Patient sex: F
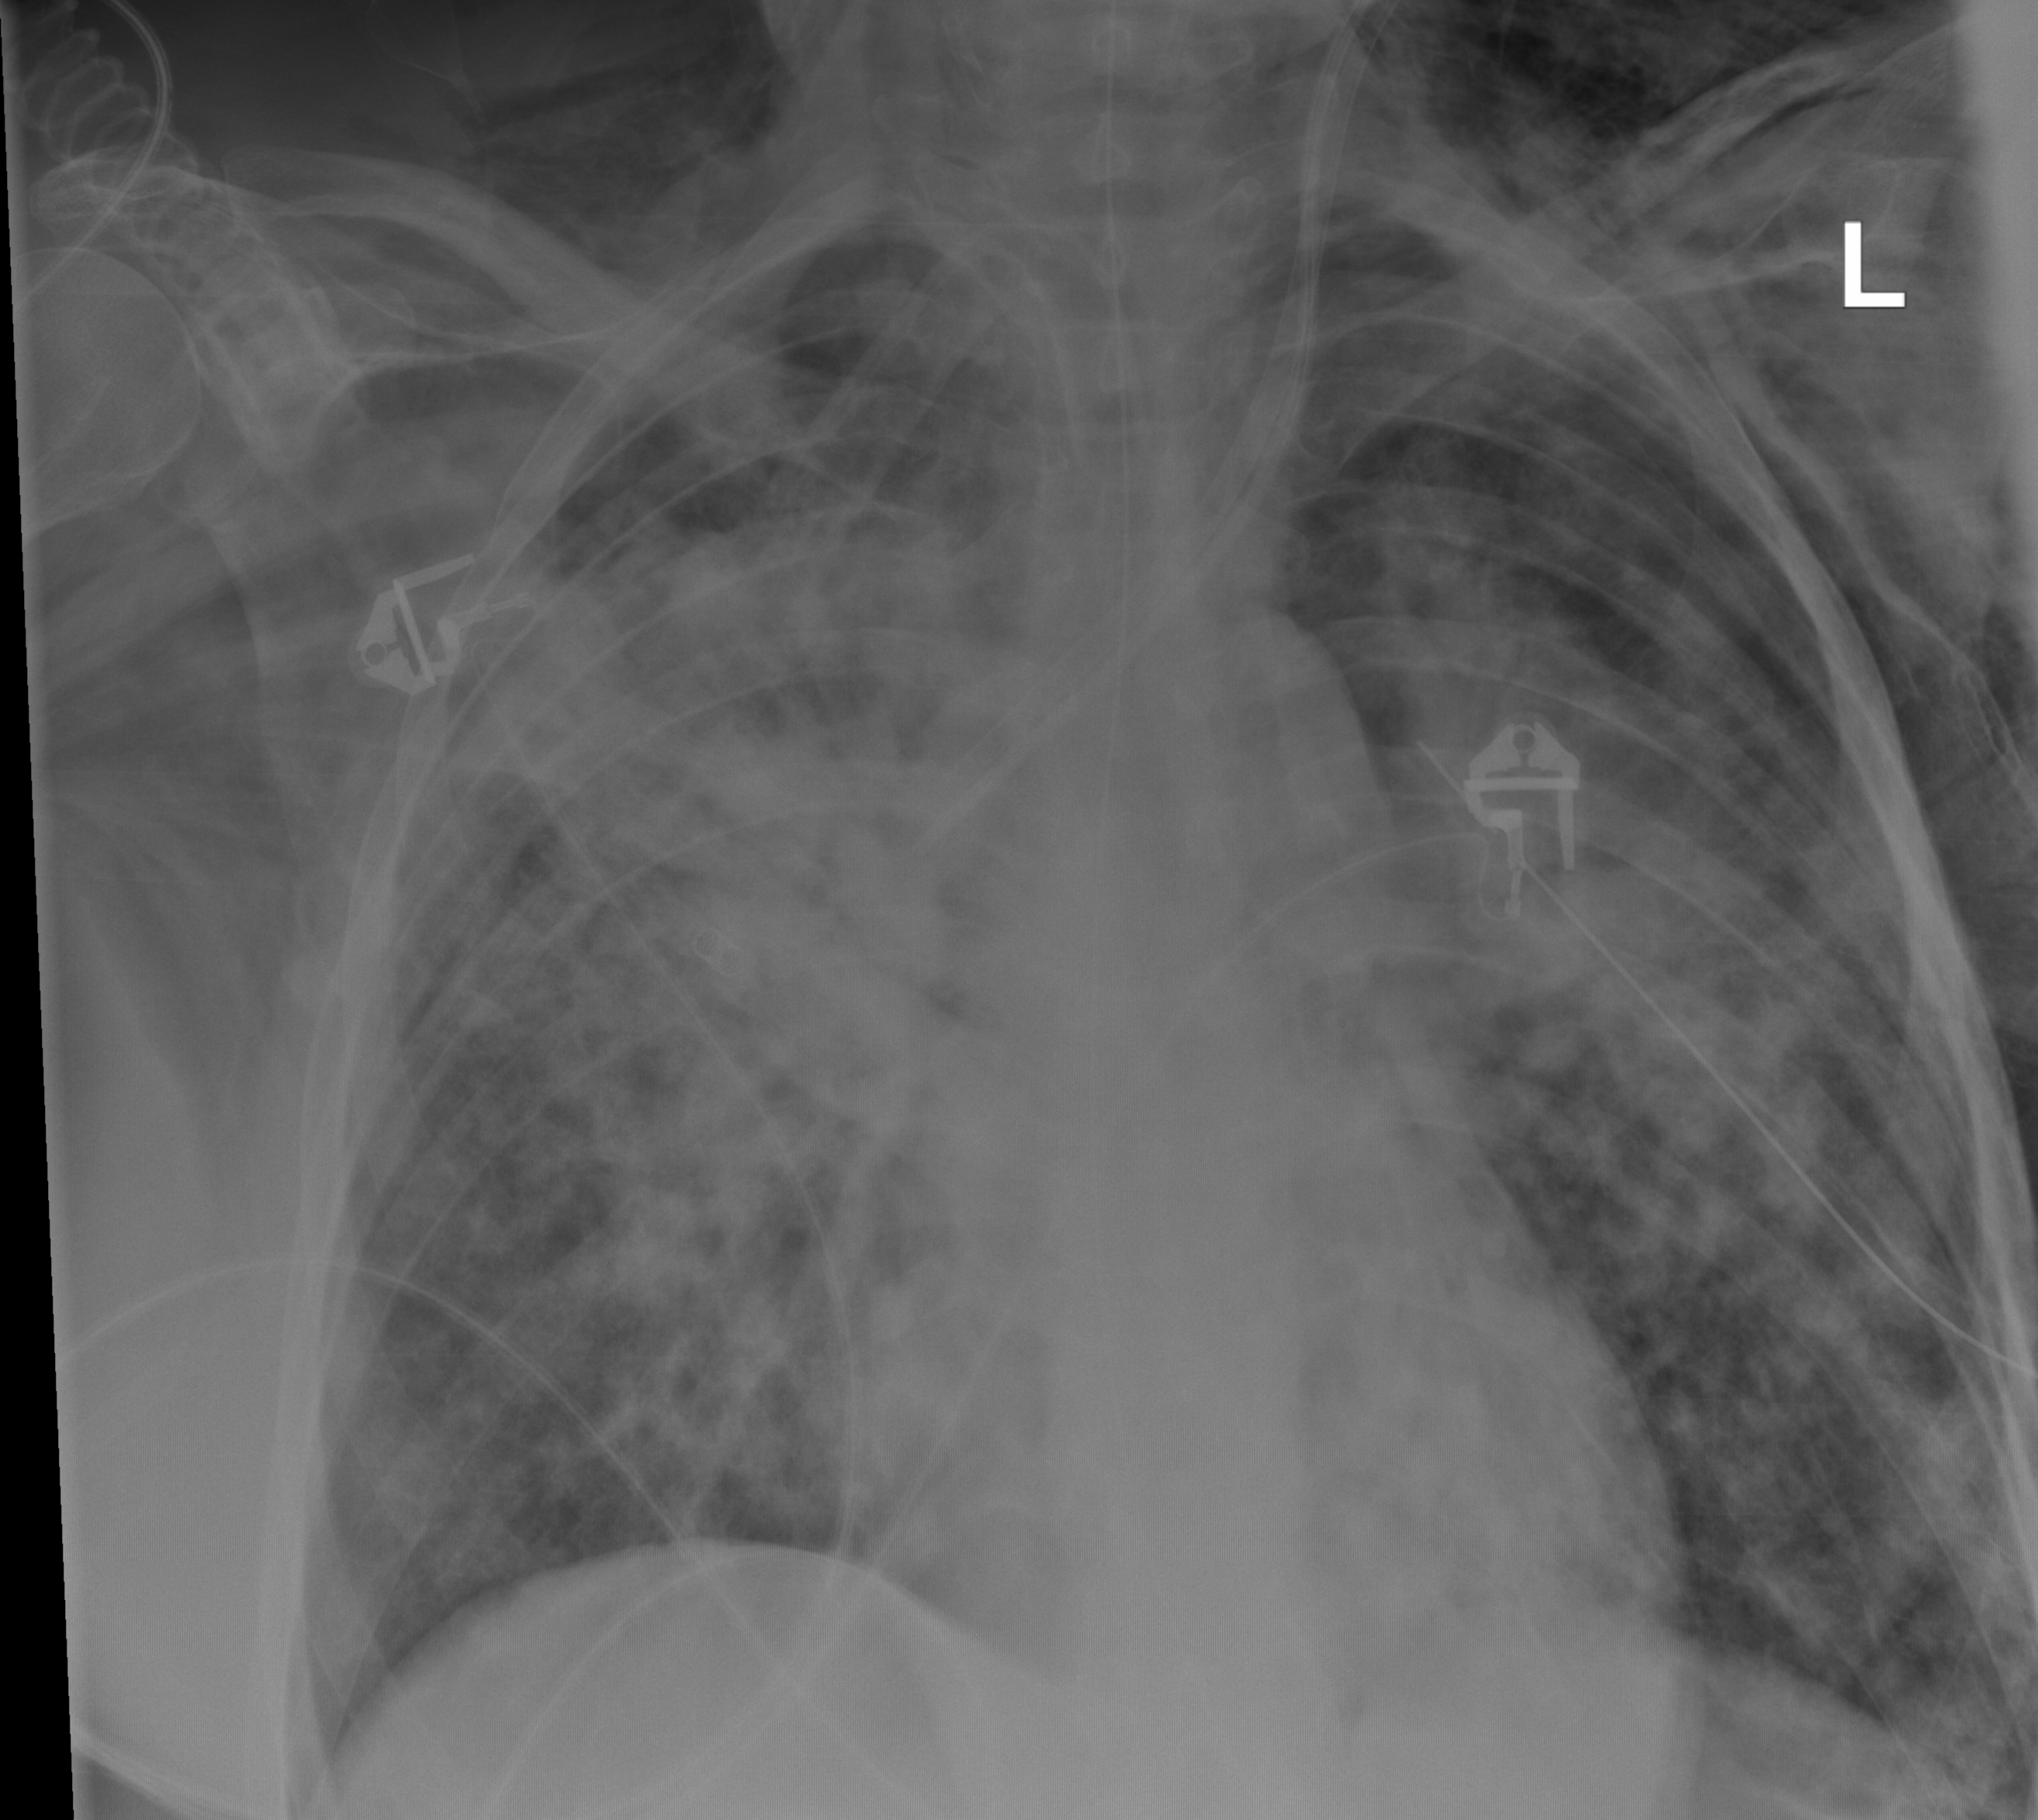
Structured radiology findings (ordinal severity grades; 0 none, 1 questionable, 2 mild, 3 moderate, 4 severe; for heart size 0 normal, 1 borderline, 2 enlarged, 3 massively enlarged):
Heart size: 2
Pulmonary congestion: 0
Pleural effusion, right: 0
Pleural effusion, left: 0
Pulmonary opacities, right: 4
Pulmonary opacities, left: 3
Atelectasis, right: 3
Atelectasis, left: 3